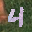
Label: 4